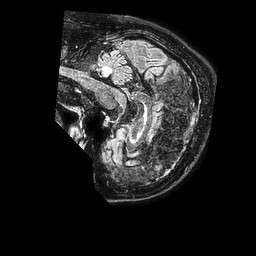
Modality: FLAIR
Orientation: sagittal
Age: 60
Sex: male
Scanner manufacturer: philips
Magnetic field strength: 1.5 T
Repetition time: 4.8 s
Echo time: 0.38 s